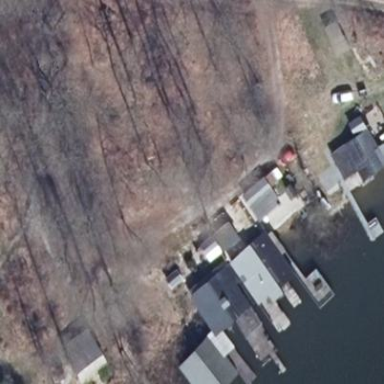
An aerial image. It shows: Boathouse building.